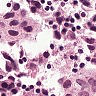
Metastatic tissue present: yes